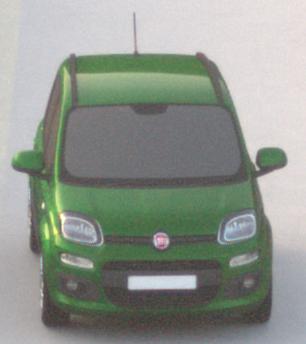
Make: Fiat
Model: Panda 1.2 8V
Detailed model: Panda (312)
Model produced from: 2013/02
Model produced until: 2013/12
Doors: 5
Color: green
Road condition: dry road
Daytime: sunrise or sunset
Contrast: low contrast